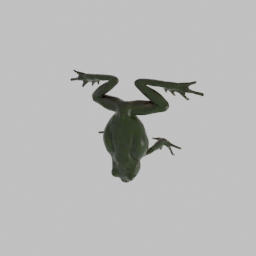
Label: animals